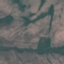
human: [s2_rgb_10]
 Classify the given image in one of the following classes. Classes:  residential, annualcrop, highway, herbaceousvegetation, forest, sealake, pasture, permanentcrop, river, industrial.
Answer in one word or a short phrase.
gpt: HerbaceousVegetation